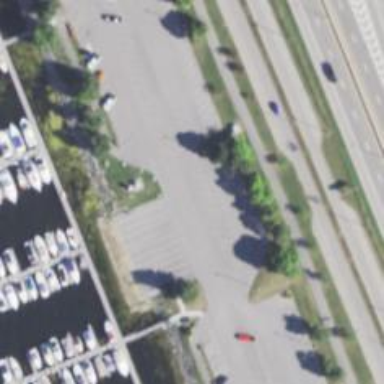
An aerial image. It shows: Slipway for leisure land vehicles on service road.